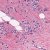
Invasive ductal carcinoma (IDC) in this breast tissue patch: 1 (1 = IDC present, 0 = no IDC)